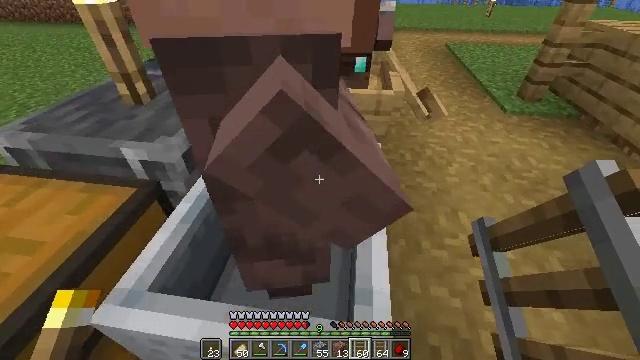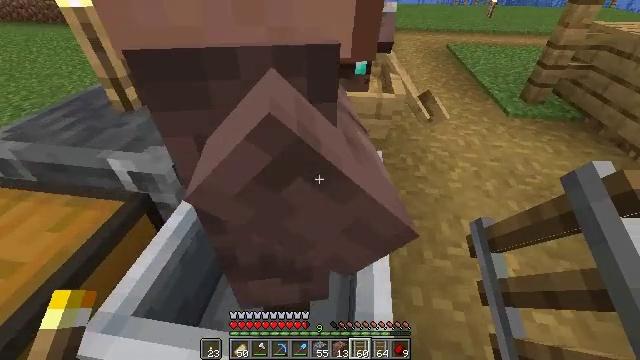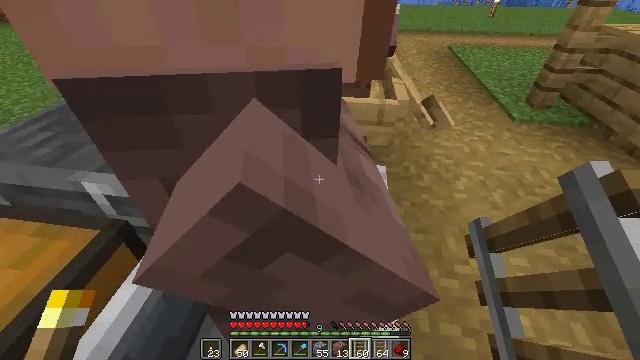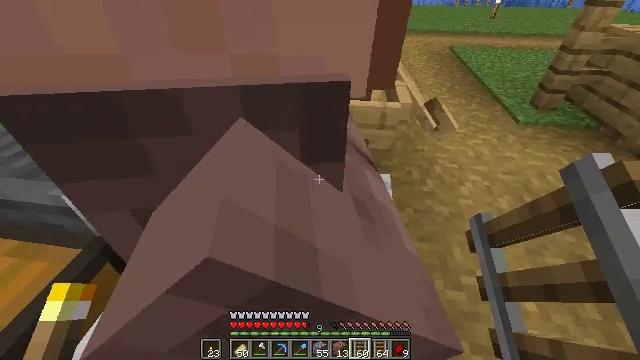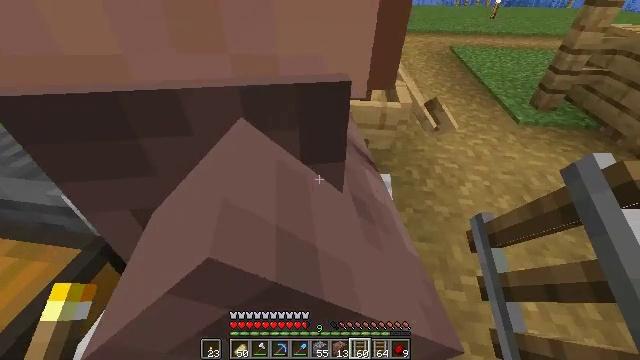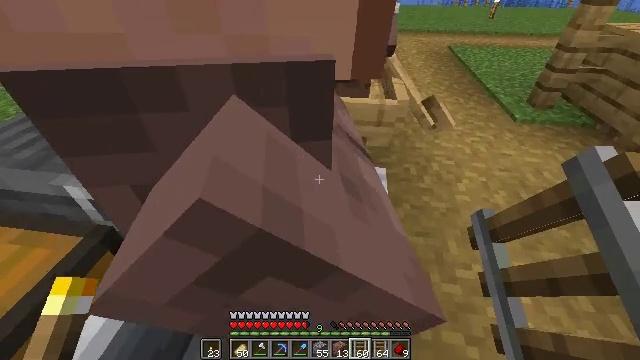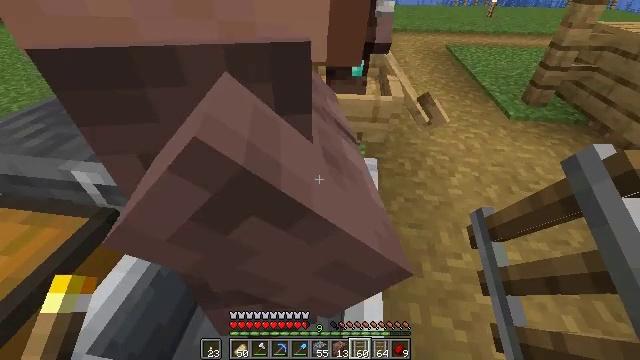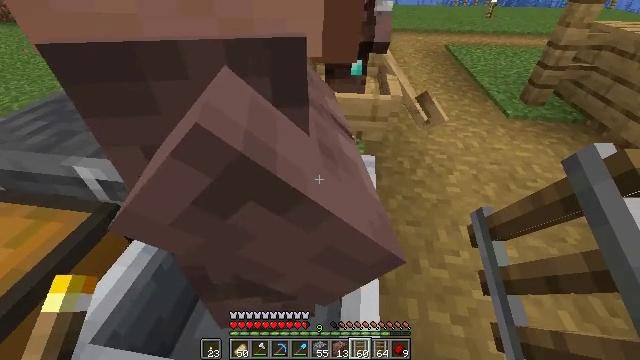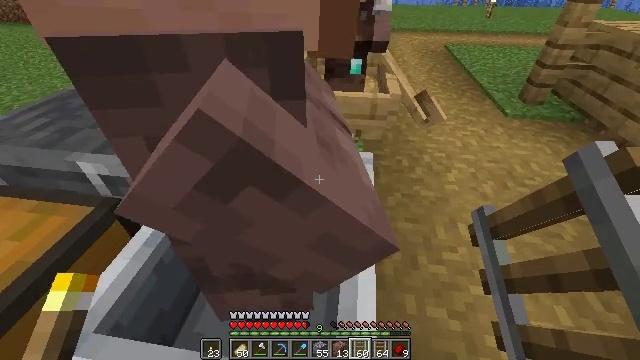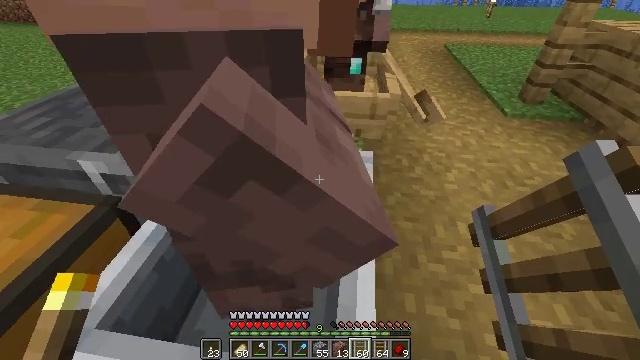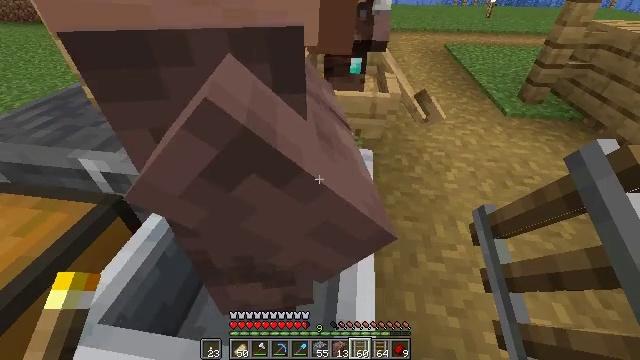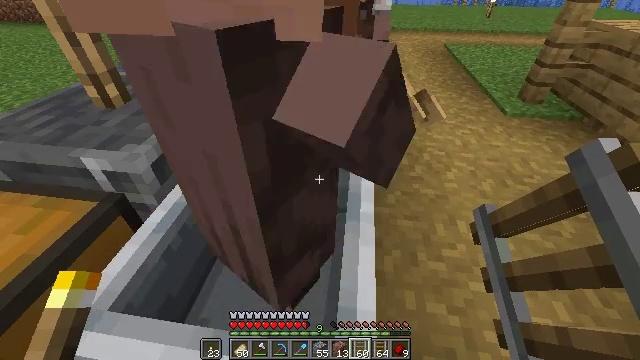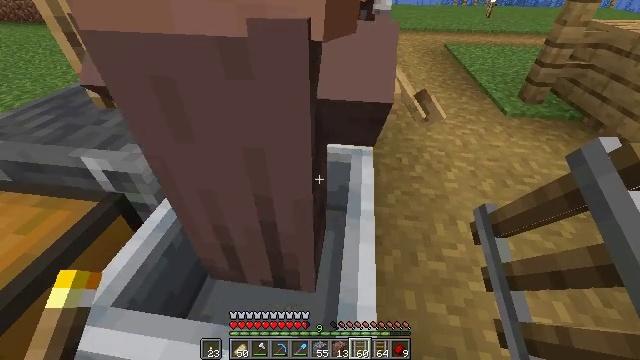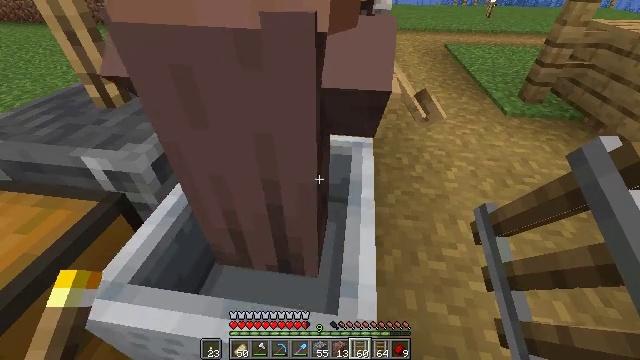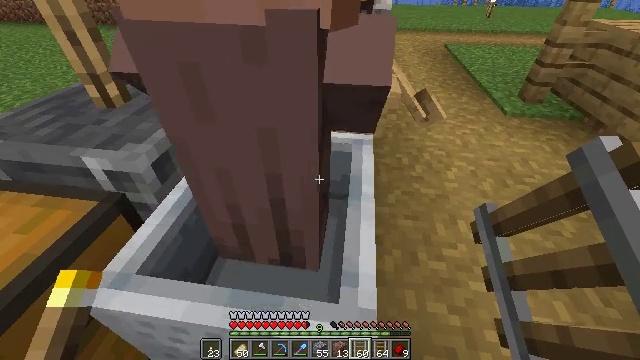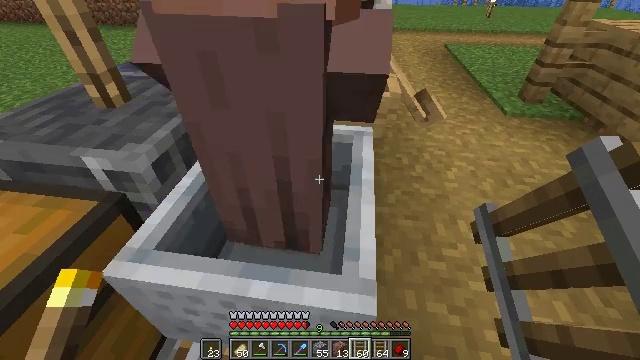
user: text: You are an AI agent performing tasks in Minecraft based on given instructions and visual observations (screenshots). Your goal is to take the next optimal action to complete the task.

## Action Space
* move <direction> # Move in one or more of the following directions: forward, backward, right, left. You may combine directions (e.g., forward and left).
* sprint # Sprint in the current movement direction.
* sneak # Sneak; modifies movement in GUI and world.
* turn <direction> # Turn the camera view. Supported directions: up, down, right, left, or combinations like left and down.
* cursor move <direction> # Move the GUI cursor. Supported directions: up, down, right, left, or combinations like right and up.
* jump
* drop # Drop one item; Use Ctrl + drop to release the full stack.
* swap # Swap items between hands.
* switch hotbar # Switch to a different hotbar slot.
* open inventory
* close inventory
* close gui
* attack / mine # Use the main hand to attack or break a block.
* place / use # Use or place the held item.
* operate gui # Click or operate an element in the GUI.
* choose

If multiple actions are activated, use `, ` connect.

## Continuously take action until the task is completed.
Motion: motion action
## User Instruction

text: Collect rails for building a railway.
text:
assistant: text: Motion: move forward
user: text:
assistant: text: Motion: no_op
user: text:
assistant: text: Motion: no_op
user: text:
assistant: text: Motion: no_op
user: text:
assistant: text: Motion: no_op
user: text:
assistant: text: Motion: no_op
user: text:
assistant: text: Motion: no_op
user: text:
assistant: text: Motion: no_op
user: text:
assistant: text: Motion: no_op
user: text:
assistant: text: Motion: no_op
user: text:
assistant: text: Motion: no_op
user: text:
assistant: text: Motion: no_op
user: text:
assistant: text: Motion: no_op
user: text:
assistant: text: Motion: no_op
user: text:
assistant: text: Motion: no_op
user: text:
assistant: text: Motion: no_op
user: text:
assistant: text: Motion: no_op
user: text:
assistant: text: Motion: no_op
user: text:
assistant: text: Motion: no_op
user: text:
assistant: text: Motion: no_op
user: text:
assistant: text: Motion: no_op
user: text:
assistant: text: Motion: no_op
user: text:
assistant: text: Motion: no_op
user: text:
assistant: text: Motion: no_op
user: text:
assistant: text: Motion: no_op
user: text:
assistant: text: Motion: no_op
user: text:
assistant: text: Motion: no_op
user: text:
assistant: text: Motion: no_op
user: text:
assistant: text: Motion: no_op
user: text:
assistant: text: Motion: no_op